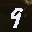
Label: 9